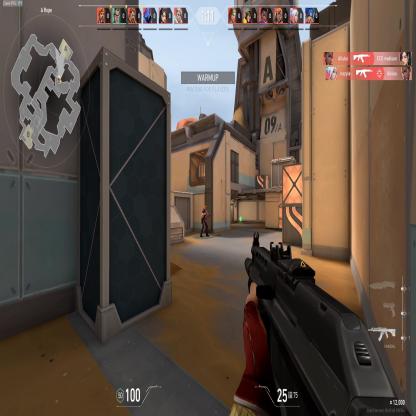
Label: enemy